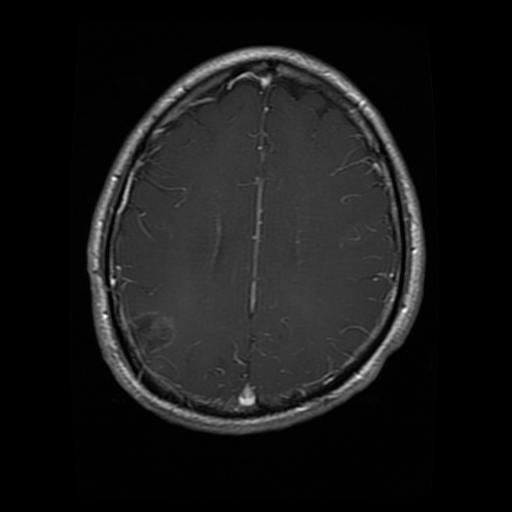
Label: glioma